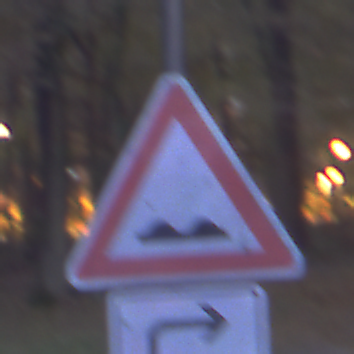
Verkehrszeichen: UnebeneFahrbahn
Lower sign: RichtungsangabeDurchPfeile5
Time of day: Night
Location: Outdoor (Suburban)
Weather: PartlyCloudy
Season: NotSpecified
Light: Artificial